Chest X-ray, PA view. Patient: 56 years old, sex F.
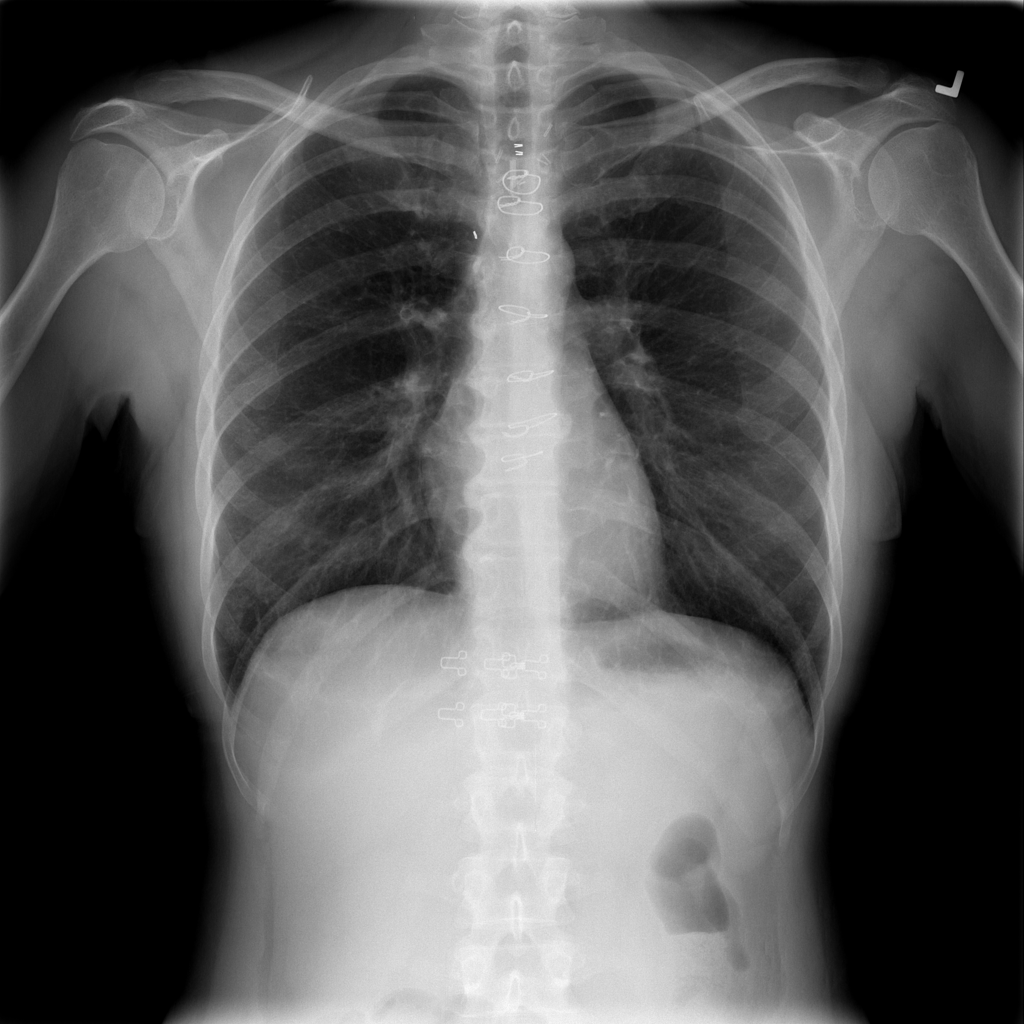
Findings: No Finding